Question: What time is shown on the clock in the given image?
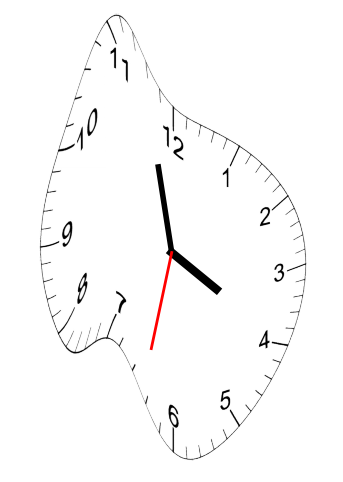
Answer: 03:57:32